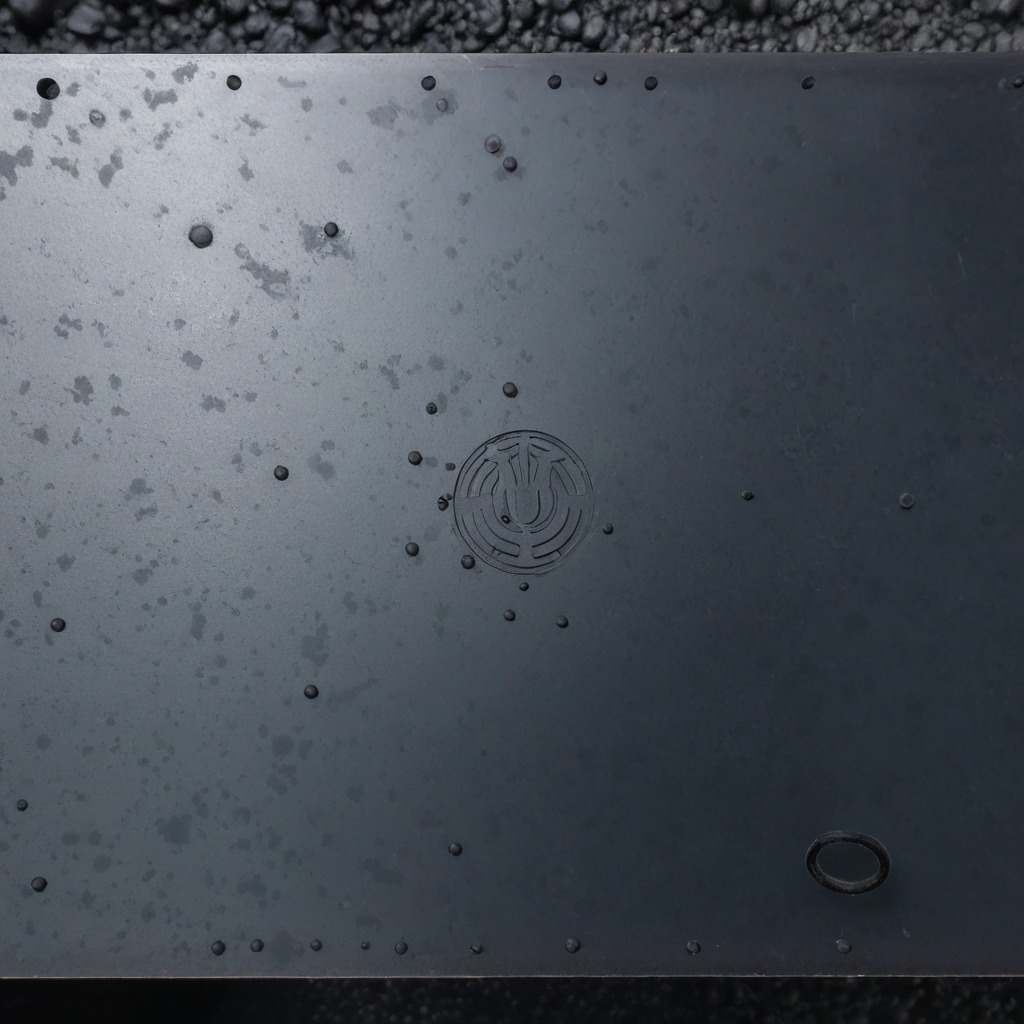
A rubber O-ring lying on a cold steel table in a mining workshop gritty textures.